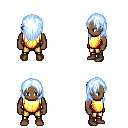
a pixel art fantasy rpg character, male body template, human, dark skin, gold chest armor, gold greaves, white cyan long hairstyle, brown shoes, four views (front, back, left, right), 2x2 character sprite sheet, small pixel art, hard edges, no anti-aliasing